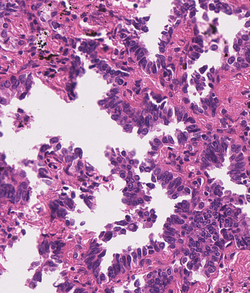
Tumor epithelial tissue: yes
Tumor-associated stroma tissue: yes
Normal tissue: no